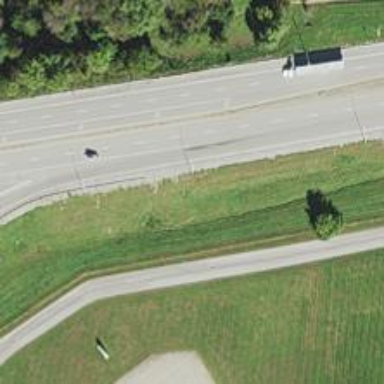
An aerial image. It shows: Expressway with asphalt surface categorized as trunk highway.